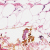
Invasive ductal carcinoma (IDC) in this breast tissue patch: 0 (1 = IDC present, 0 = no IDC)